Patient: sex M, age 72
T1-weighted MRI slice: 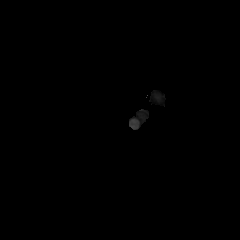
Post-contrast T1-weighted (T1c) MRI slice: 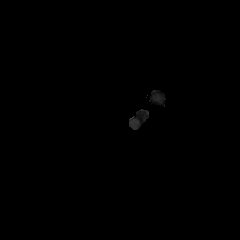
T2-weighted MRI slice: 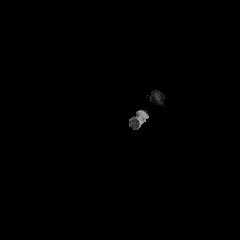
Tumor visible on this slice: no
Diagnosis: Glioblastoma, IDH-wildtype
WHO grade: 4